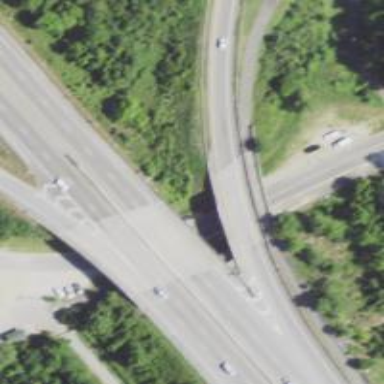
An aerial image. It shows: Bridge crossing over highway trunk expressway.